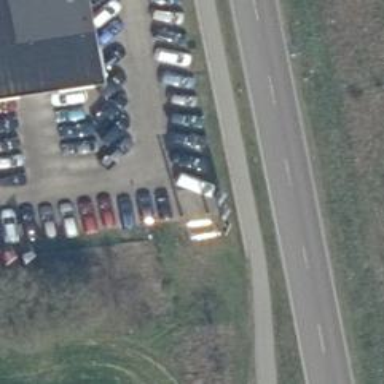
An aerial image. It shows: Road serving as parking aisle.